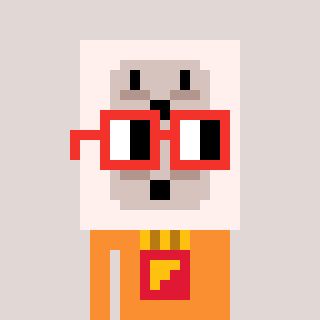
a pixel art character with square red glasses, a outlet-shaped head and a orange-colored body on a warm background